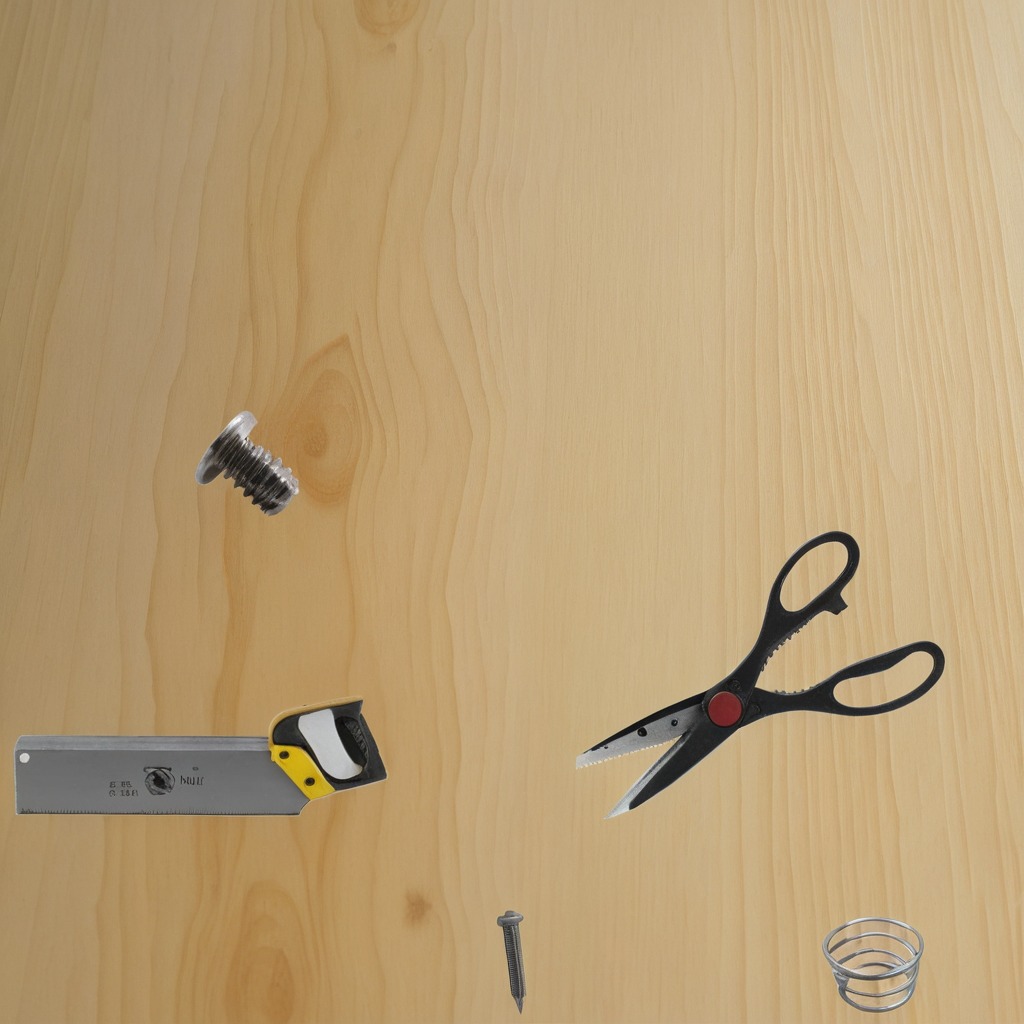
A metal machine screw, an iron nail, a coiled metal spring, a handheld metal saw, and a pair of scissors are lying on the plywood surface in a paint workshop lit by afternoon window light.